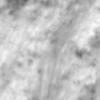
Label: no_change